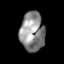
Tissue: skin
Cell type: Epithelial cells
Senescence score: 0.2874
Nuclear area (px): 925
Mean DAPI intensity: 142.272